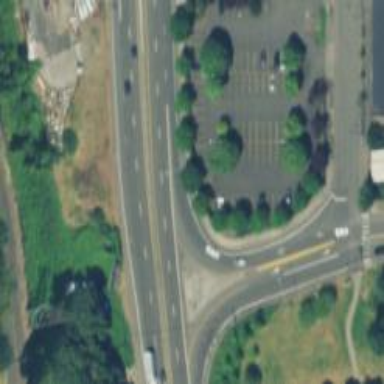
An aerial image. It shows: Asphalt trunk link road.